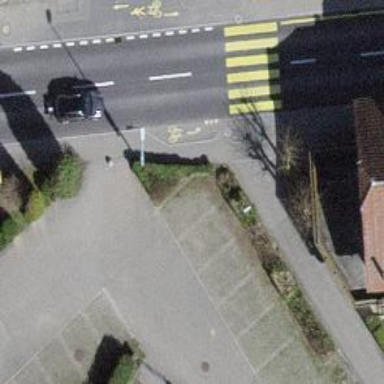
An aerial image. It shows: Alley with asphalt surface designated as service road.